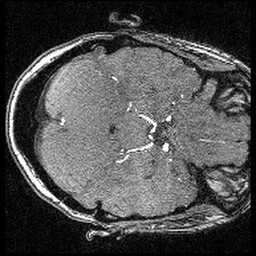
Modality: angio
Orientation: axial
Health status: ill
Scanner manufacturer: siemens
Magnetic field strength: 3 T
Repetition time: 0.021 s
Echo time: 0.0036 s